Aerial crown-view tile of a tropical tree (Barro Colorado Island, Panama), acquired 20241112:
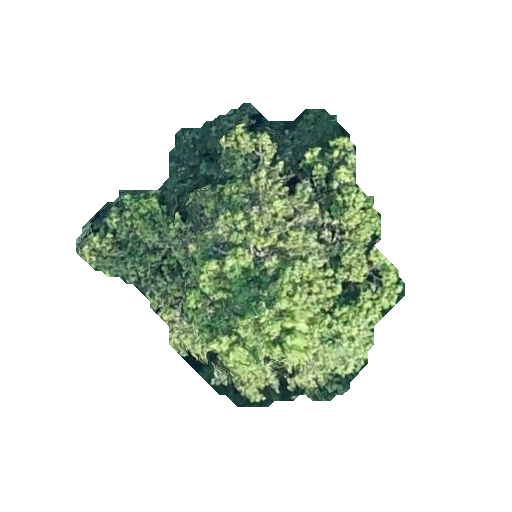
Species: Guapira myrtiflora
GBIF accepted scientific name: Guapira myrtiflora
Crown area: 97.243 m²